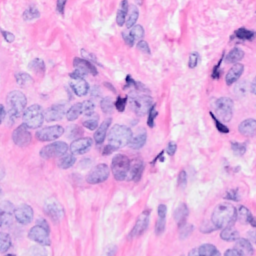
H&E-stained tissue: Breast